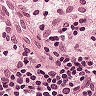
Metastatic tissue present: no